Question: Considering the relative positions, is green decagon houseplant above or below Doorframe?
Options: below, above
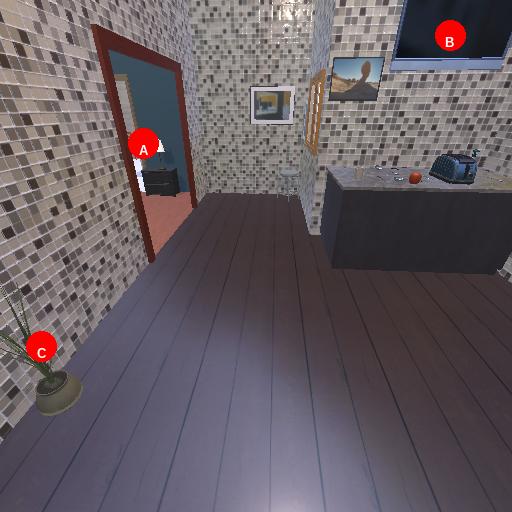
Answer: below